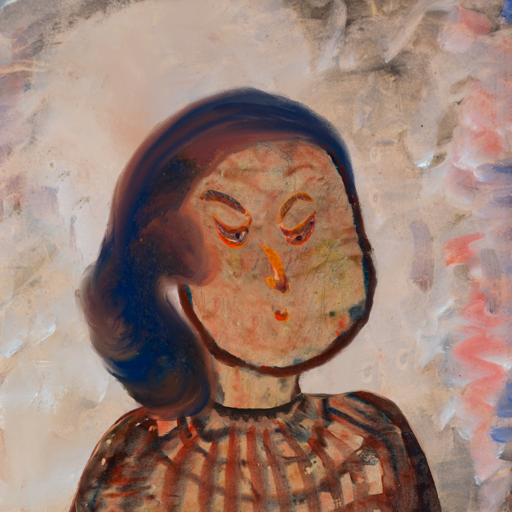
Background: Roy_Bahadur, Head And Neck Side: Orphan, Face Side: Hypocrite, Bust: Orphan, Hair Side: Mother_And_Son_Son, Head Accessory: Blank, Second Necklace: Blank, Necklace: Blank, Baby: Blank